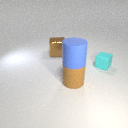
large brown rubber cylinder in front of small cyan rubber cube